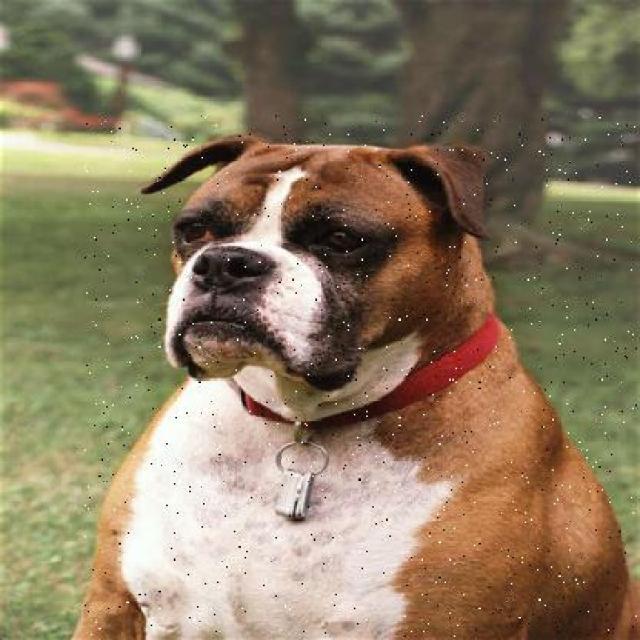
Healthy canine skin — no visible lesions, inflammation, or abnormalities. The skin and coat appear normal.